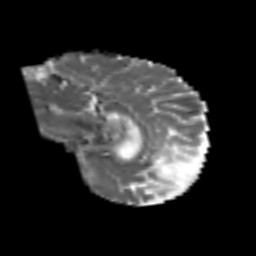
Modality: MD
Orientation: sagittal
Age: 67
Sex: female
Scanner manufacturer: siemens
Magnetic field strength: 3 T
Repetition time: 5.6 s
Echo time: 0.082 s